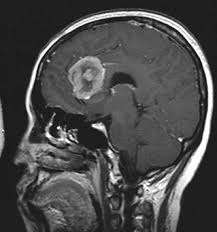
Label: meningioma